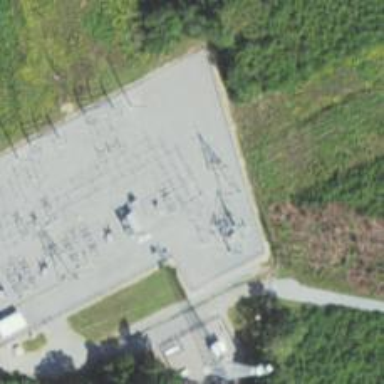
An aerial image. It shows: H-frame power tower with distinctive design.